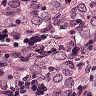
Metastatic tissue present: yes